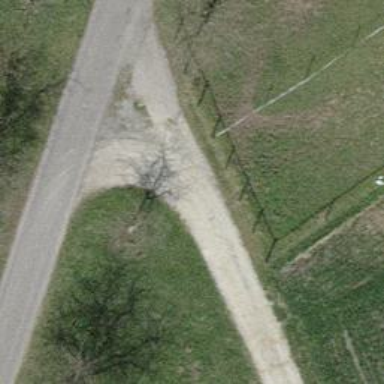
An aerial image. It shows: Gravel track with grade2 tracktype.